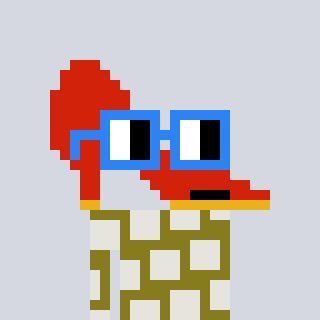
a pixel art character with square blue glasses, a highheel-shaped head and a gunk-colored body on a cool background